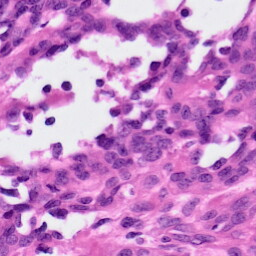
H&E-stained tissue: Ovarian